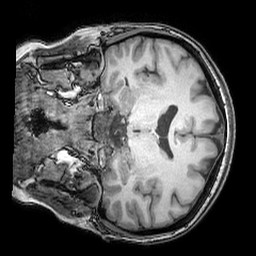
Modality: T1w
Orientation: coronal
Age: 39
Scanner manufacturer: philips
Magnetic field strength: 3 T
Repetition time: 0.007 s
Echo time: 0.003501 s